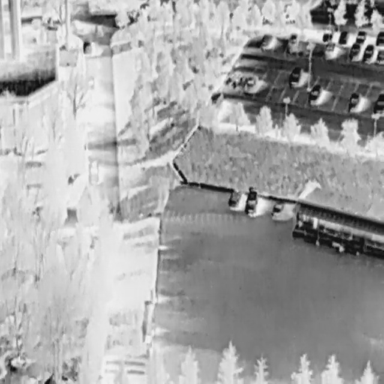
There are 18 Cars in the infrared image.